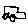
Label: car